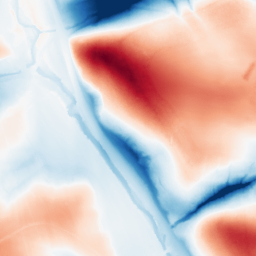
Category: classical
Decomposition family: gaussian_anisotropic
Decomposition parameters: sigma_x: 2
sigma_y: 50
Upsampling method: regularized
Upsampling parameters: scale: 2
lambda_reg: 0.01
Upsampling scale: 2